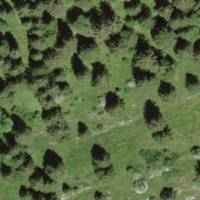
EUNIS habitat code: 52
Species observed at this site:
Leucojum vernum